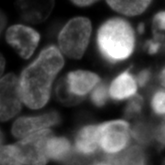
Tissue sample: ovarian
Magnification: 5.0x
Cell type: Epithelial cells
Senescence state: normal